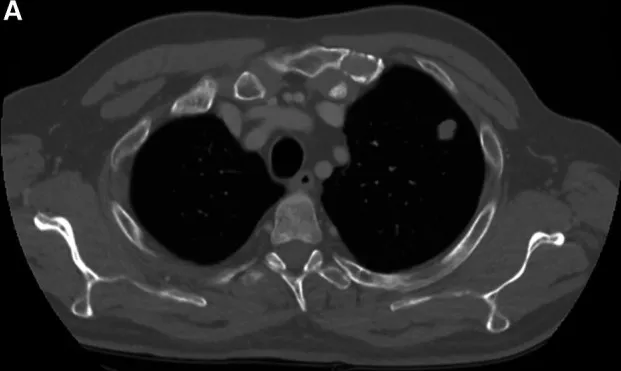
CT scan of two left lung nodules:. 15 mm upper lobe.
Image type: radiology (ct)